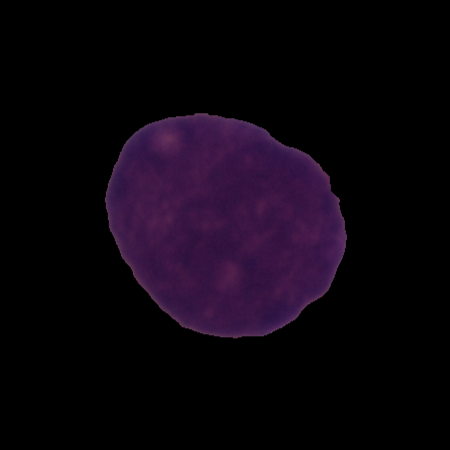
Label: cancer